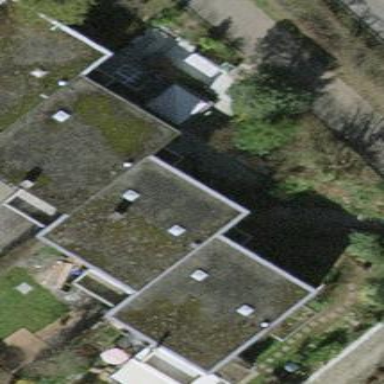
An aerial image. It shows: Terrace building.